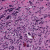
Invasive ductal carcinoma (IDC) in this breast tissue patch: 1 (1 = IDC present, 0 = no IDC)